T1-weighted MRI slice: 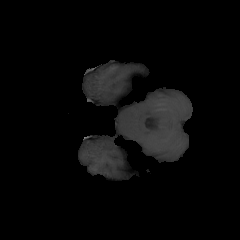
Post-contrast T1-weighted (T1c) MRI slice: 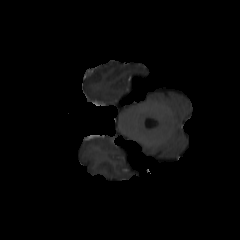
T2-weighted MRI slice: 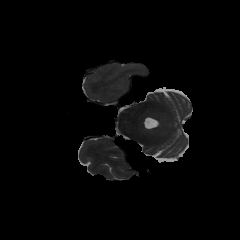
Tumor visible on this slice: no